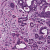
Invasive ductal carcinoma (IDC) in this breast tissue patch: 1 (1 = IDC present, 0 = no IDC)